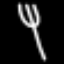
Label: fork